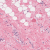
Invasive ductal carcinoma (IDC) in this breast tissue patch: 0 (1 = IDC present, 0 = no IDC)